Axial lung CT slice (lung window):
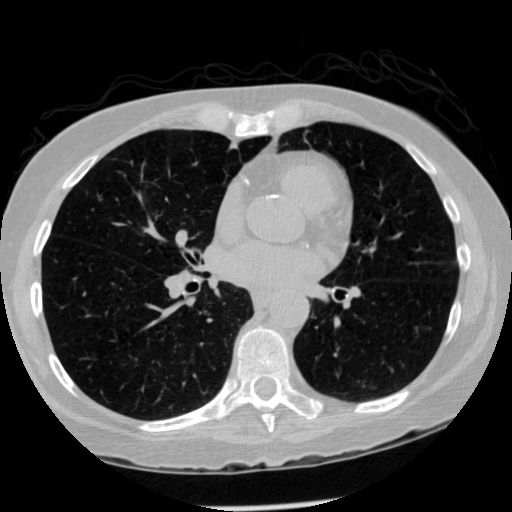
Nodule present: no